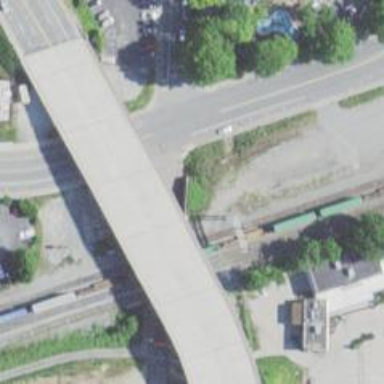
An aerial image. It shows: Railway signal.